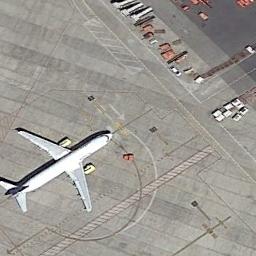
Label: airplane